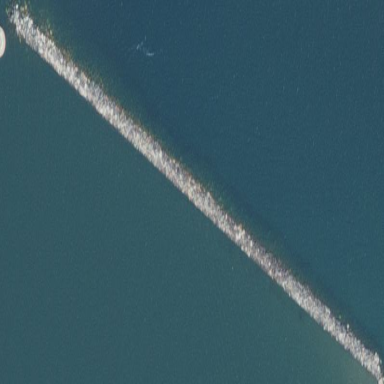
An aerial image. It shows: Breakwater made of rock.